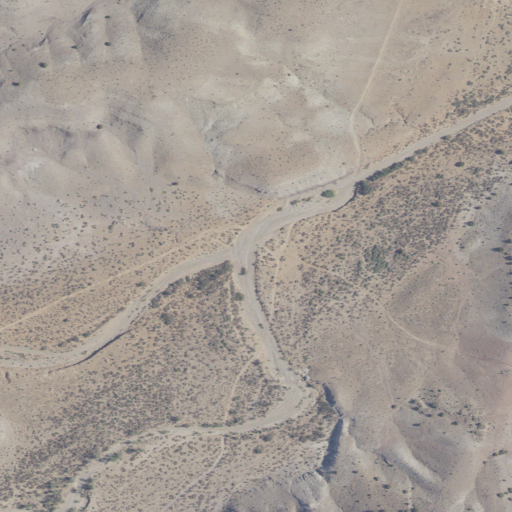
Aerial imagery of valley in Utah named Left Fork Summerville Wash containing only shrub